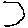
Label: hexagon